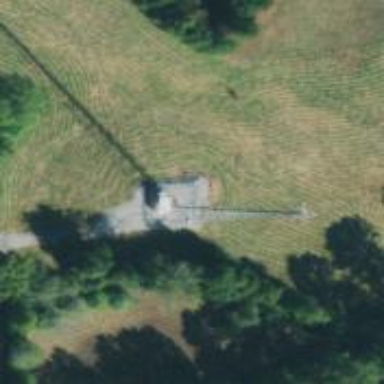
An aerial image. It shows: Man-made mast used for communication purposes.